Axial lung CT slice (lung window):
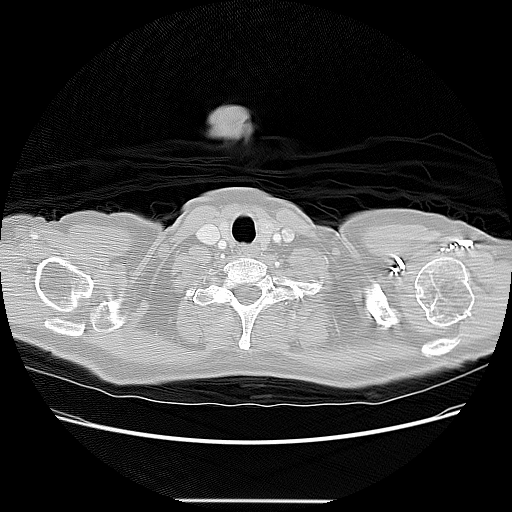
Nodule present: no